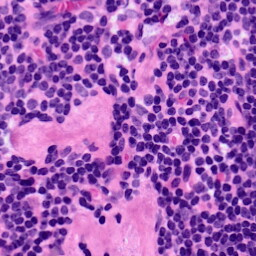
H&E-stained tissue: LymphNode